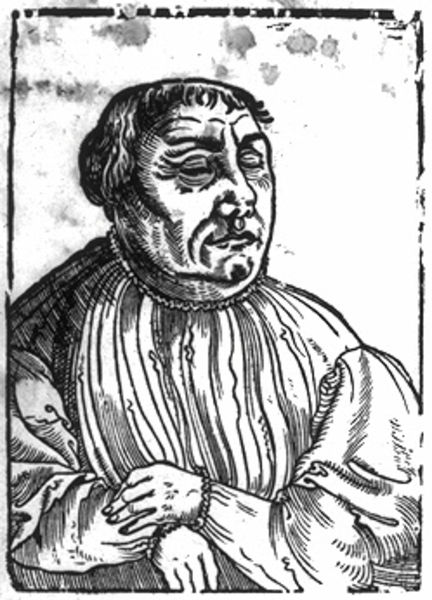
Titel: Bildnis des Martin Luther
Künstler: Hans Guldenmund
Institution: (Seriendruck)
Schlagwörter: kopf, mann, schatten, schlaf, weiß, finger, frau, frisur, grau, haar, kleid, licht, mund, nase, schwarz, stirn, zeichnung, blick, alt, hemd, arme, augen, falten, gesicht, kleidung, kragen, rahmen, ärmel, bildnis, hals, herr, hände, portrait, porträt, schauen, gewand, haare, kutte, mantel, blatt, augenbrauen, kinn, lippen, ohren, rechts, schultern, holzschnitt, wangen, papier, schlafen, schlafend, umrisse, backen, kette, grafik, graphik, klein, linien, rand, karikatur, dick, faltig, pfoten, kordel, geschlossen, lider, striche, fett, buch, kontur, druck, schraffur, holzstich, radierung, schrafur, stich, schwarzweiß, gebet, krause, portrai, tinte, gesciht, kurz, geschlossene augen, flecken, verschränkt, armband, mittelalter, wams, mönch, luther, gerafft, kupferstich, kleckse, tonsur, martin, reformation, martin luther, seriendruck, lipen, riemenschneider, hönde, gekreuzte hände, kuferstich, augen geschlossen, tinten, fesit, bleistit, zu, reformtaion, klwidung, hozschnitt, ärmelbauschig, wangen#, #nase